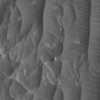
Label: not_dusty